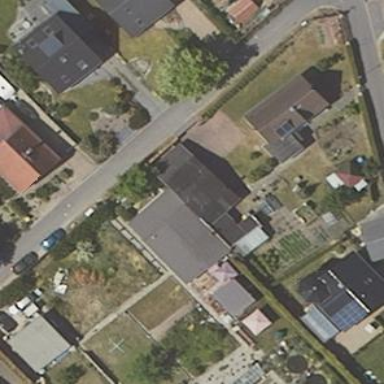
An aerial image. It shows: Shed.